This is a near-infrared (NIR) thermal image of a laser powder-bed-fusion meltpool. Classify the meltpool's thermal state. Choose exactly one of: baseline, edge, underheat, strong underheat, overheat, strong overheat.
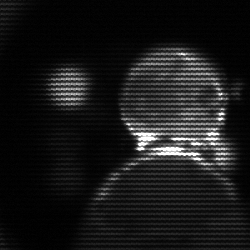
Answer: edge